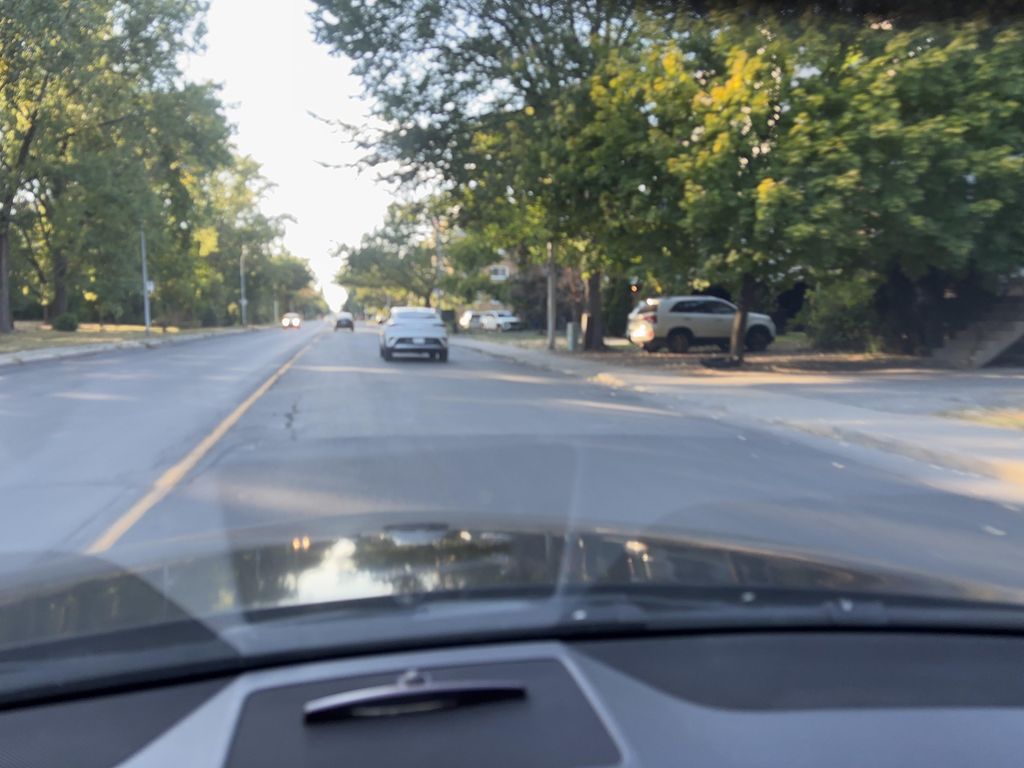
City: montreal